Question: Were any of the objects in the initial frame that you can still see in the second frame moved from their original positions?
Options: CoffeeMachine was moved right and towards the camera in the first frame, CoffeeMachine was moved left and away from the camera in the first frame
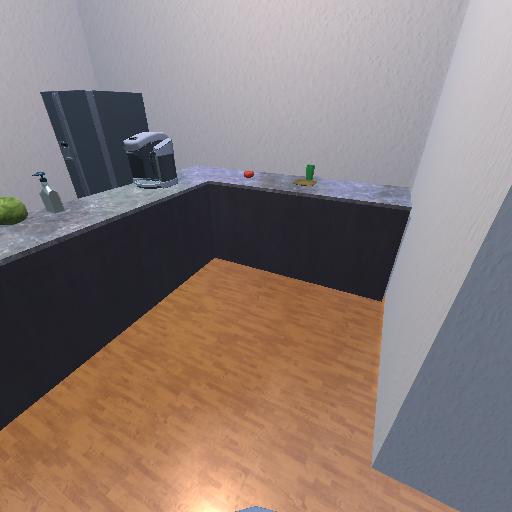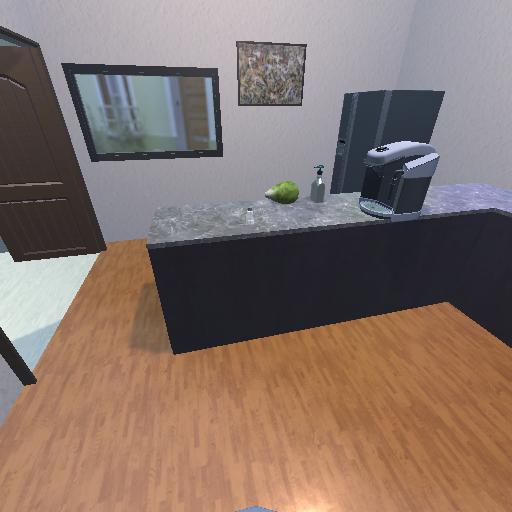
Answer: CoffeeMachine was moved right and towards the camera in the first frame